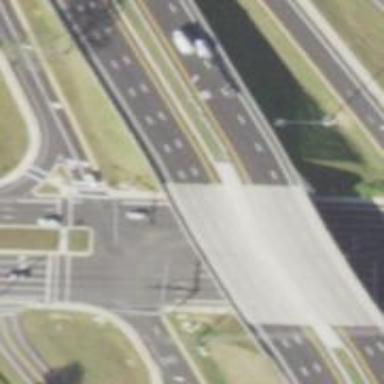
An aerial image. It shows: Primary link road with asphalt surface.